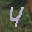
Label: 4